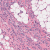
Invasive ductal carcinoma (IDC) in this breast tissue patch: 1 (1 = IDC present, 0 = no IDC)